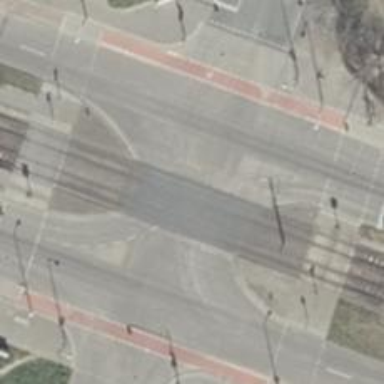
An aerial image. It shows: Tram level crossing on railway.